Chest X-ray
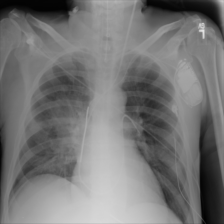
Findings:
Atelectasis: negative
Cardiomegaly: negative
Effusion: negative
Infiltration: positive
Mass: negative
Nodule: negative
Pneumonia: negative
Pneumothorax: negative
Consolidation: negative
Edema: negative
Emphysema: negative
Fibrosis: negative
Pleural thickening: negative
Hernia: negative